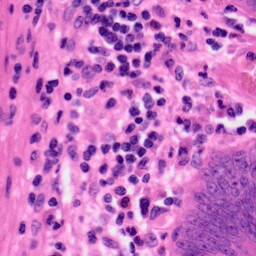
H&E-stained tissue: Colon